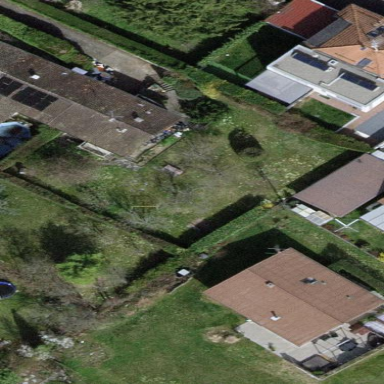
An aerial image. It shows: Garden surrounded by fence.